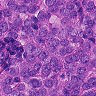
Metastatic tissue present: yes